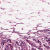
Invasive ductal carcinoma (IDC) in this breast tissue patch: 1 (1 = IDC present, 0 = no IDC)